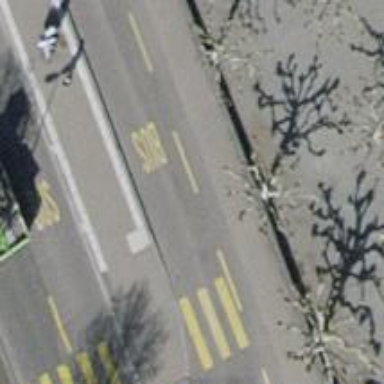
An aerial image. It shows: Public transport stop position.